Interaction volume radius: 10 \u00c5
Interaction volume height: 40 \u00c5
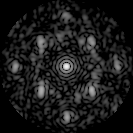
Disorder parameter: 0.4262